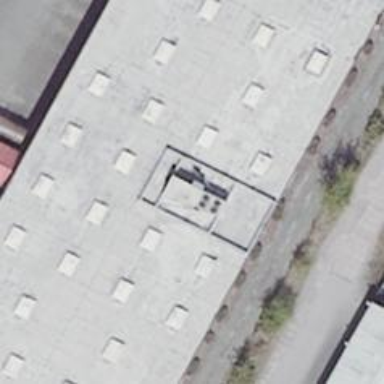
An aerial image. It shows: Commercial building.